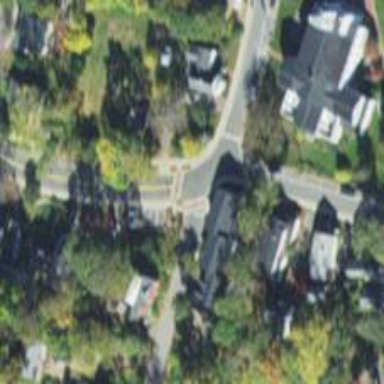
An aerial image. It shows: Road with stop sign.